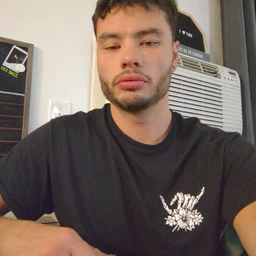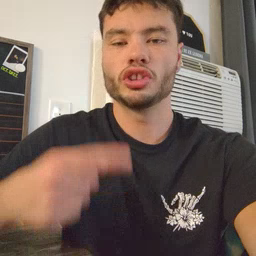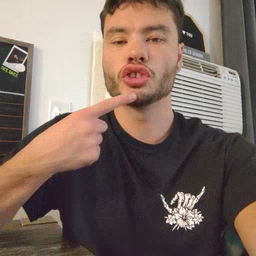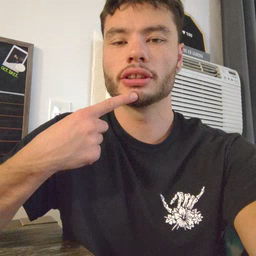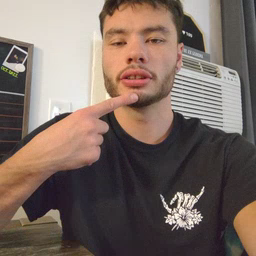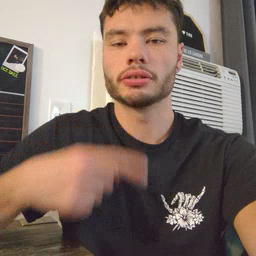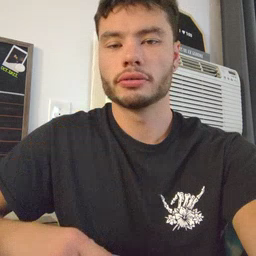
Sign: chin